Interaction volume radius: 5 \u00c5
Interaction volume height: 30 \u00c5
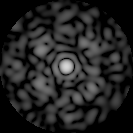
Disorder parameter: 0.6888